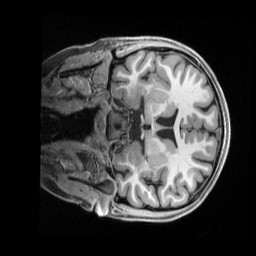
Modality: T1w
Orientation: coronal
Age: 18
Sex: female
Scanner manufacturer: siemens
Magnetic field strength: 3 T
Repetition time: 2.5 s
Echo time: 0.00296 s